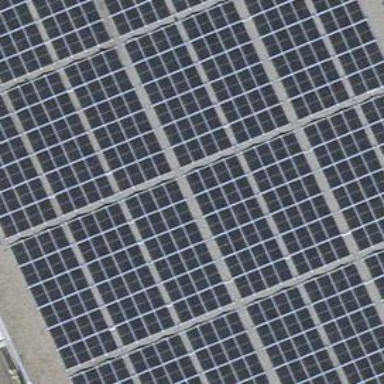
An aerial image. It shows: Solar power generator utilizing photovoltaic technology with solar photovoltaic panels.